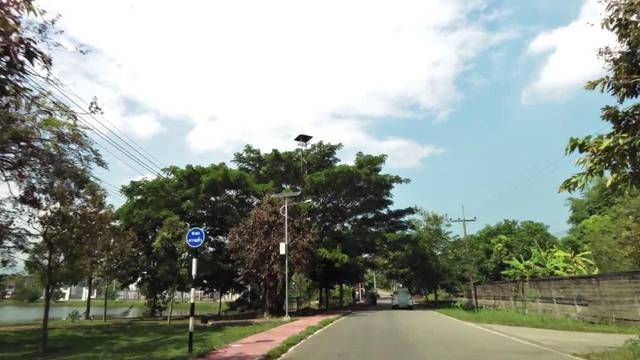
Region: Thailand
Coordinates: 19.887, 99.804